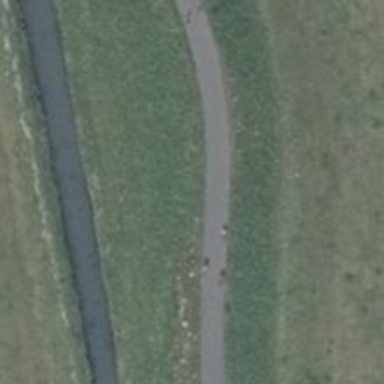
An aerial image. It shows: Path with asphalt surface and embankment.